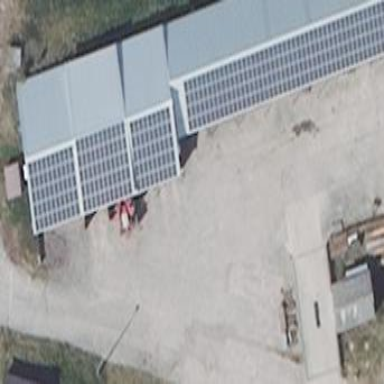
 generating electricity through photovoltaic methods."